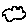
Label: cloud